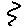
Label: zigzag